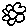
Label: flower